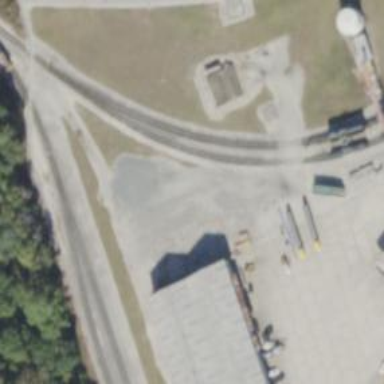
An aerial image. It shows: Rail spur service line used for fuel transportation.